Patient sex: F
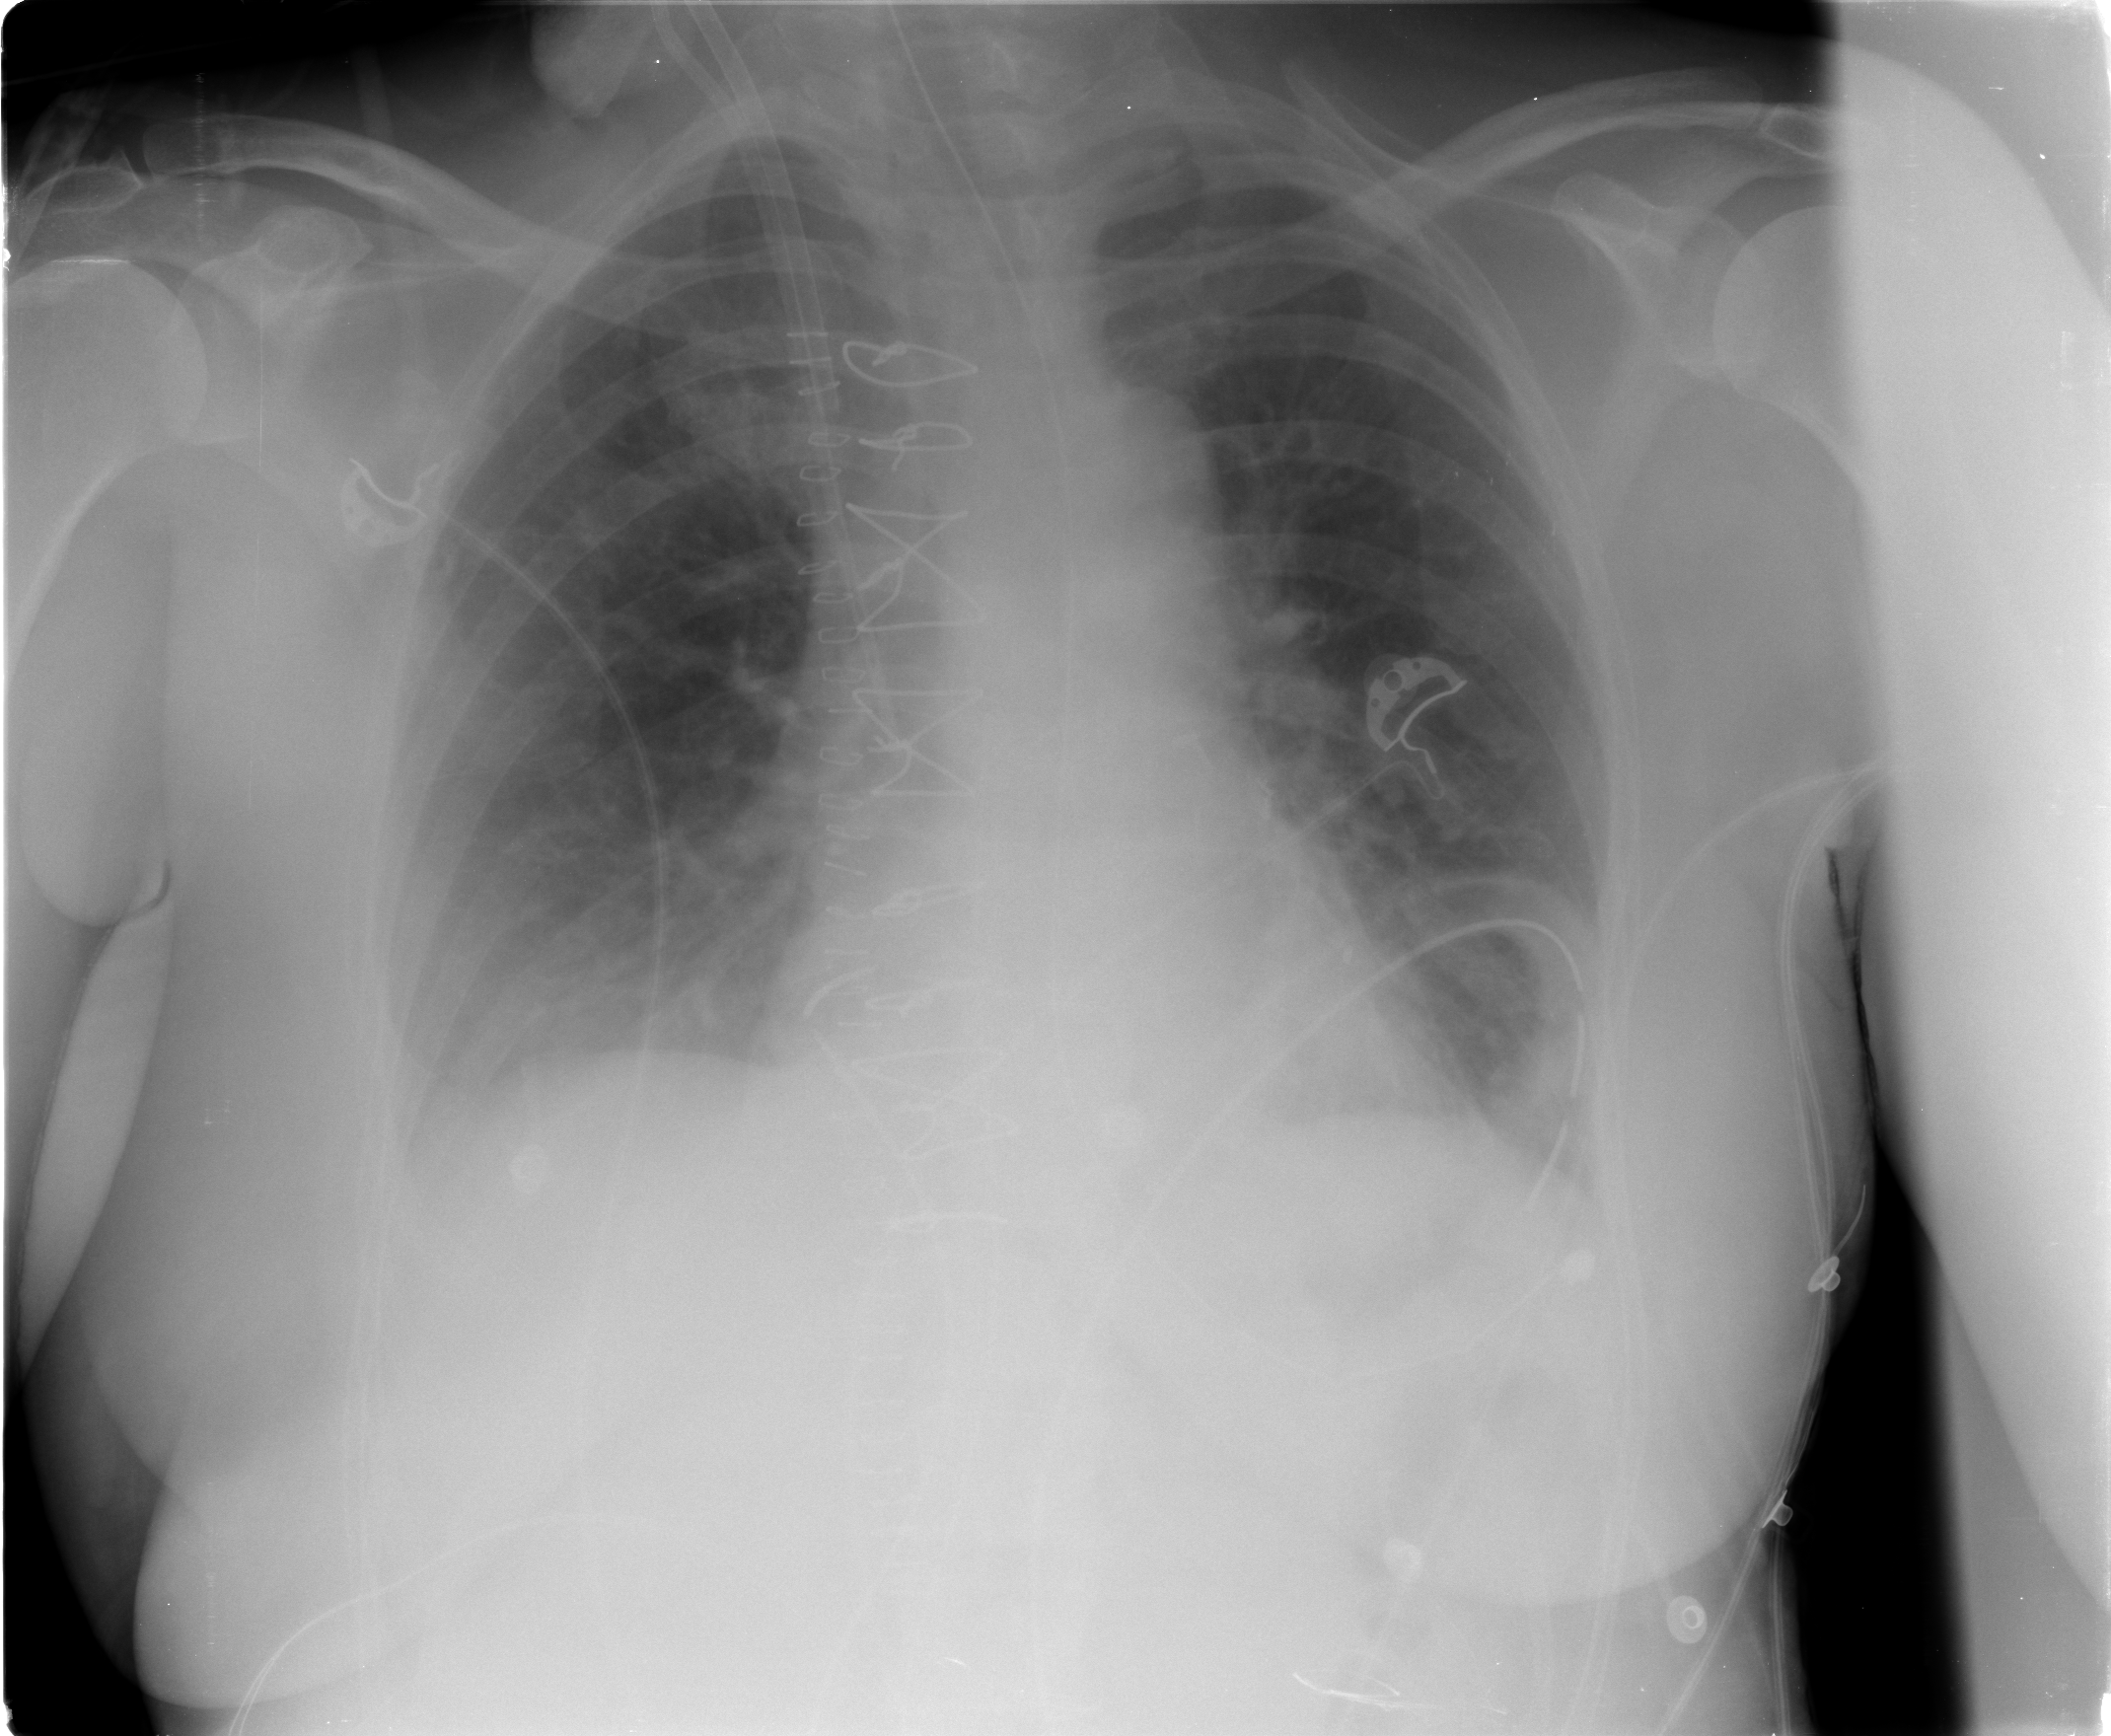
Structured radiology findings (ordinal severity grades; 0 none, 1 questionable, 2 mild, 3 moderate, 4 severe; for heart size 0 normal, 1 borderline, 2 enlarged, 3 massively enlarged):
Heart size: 0
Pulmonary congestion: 2
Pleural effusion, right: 2
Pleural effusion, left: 2
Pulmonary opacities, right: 0
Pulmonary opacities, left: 0
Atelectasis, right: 2
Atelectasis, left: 2